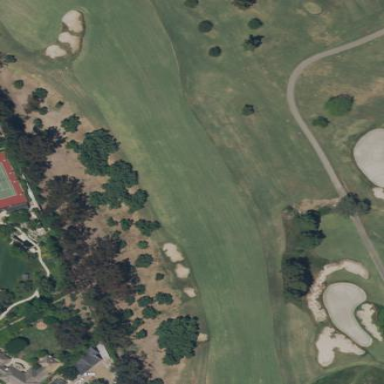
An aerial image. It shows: Golf fairway in the image.